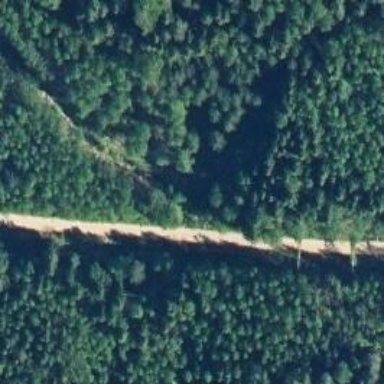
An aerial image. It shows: Unclassified road.